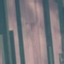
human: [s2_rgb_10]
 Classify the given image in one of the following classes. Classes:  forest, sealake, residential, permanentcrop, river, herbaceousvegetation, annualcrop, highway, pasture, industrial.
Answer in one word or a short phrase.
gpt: AnnualCrop